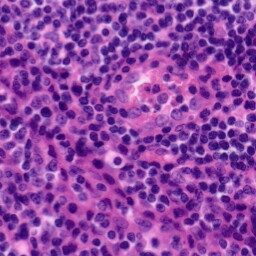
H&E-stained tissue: Tonsil